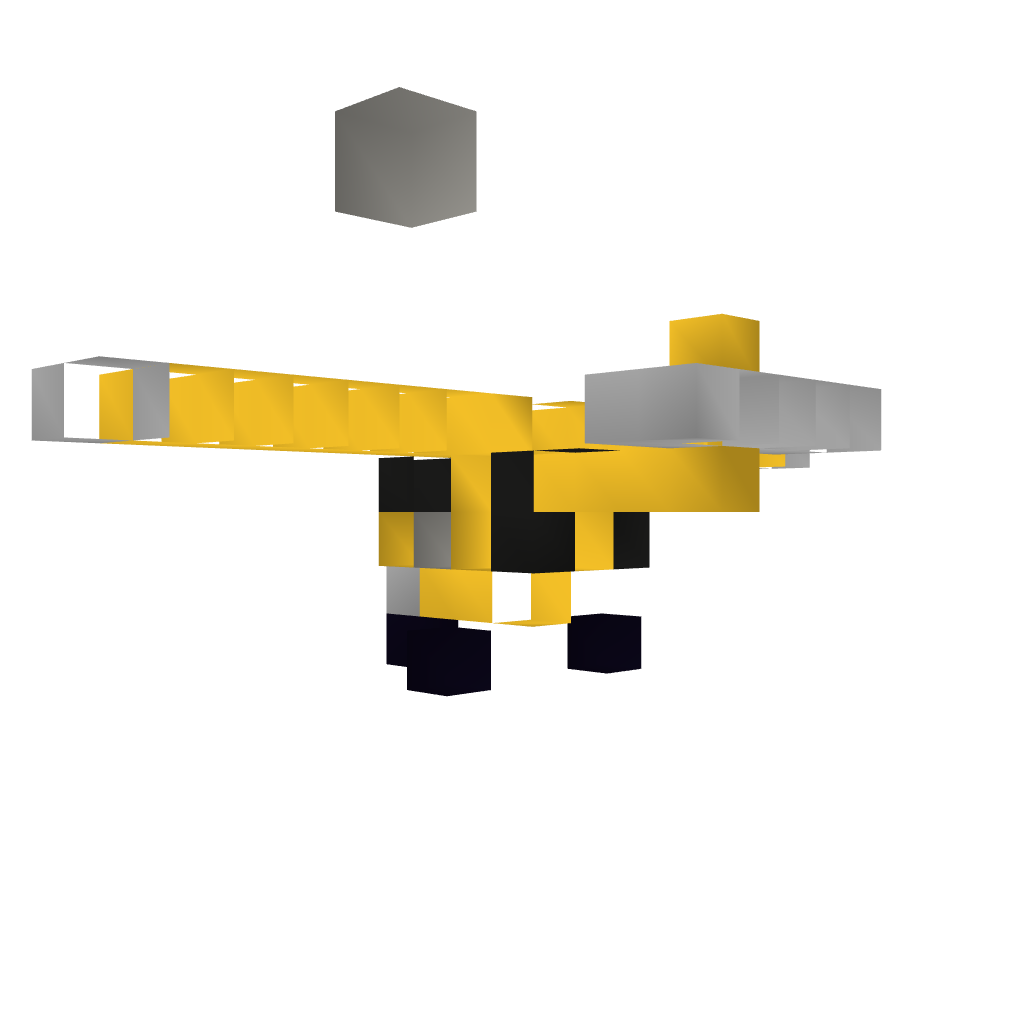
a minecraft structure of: Little-Wood-Plane